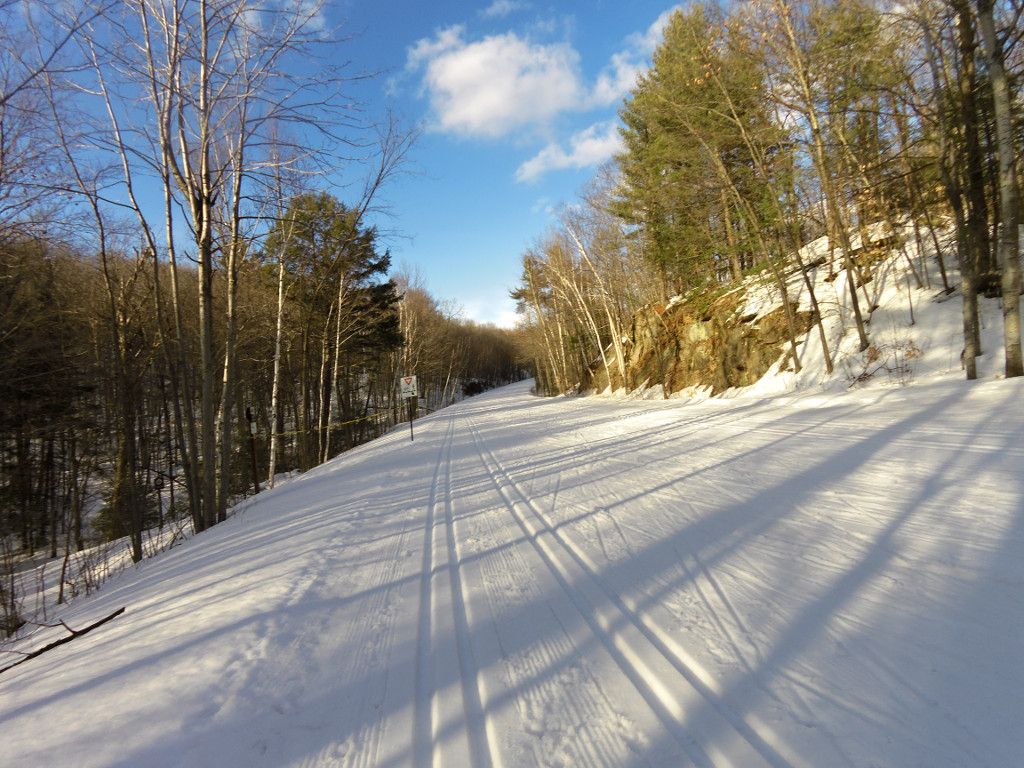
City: ottawa-gatineau